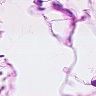
Metastatic tissue present: no